Aerial crown-view tile of a tropical tree (Barro Colorado Island, Panama), acquired 20250512:
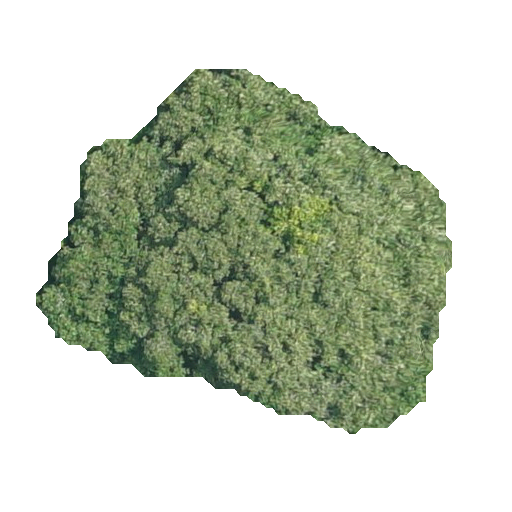
Species: Prioria copaifera
GBIF accepted scientific name: Prioria copaifera
Crown area: 150.01 m²